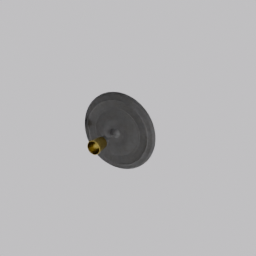
Label: lighting